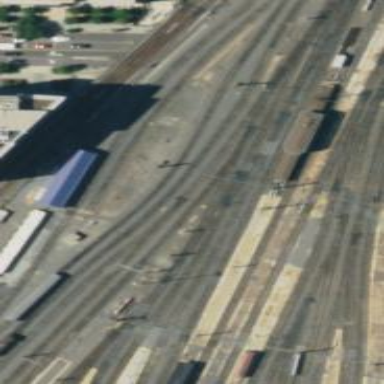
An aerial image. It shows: Railway track with contact line for electrification.